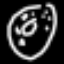
Label: donut